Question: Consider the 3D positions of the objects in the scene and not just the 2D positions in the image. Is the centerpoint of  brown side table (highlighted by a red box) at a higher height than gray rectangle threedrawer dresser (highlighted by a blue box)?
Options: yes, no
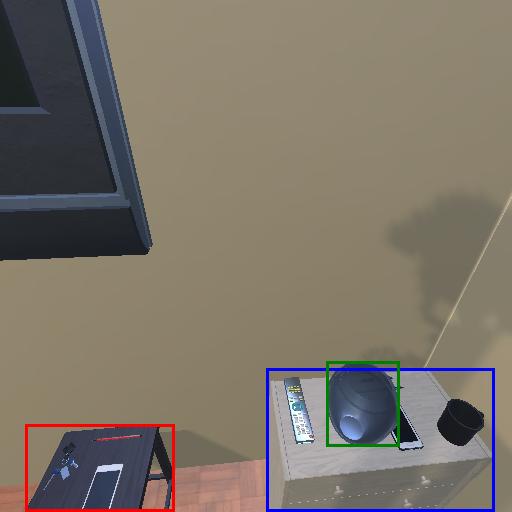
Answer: yes